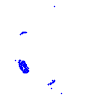
Particle: electron